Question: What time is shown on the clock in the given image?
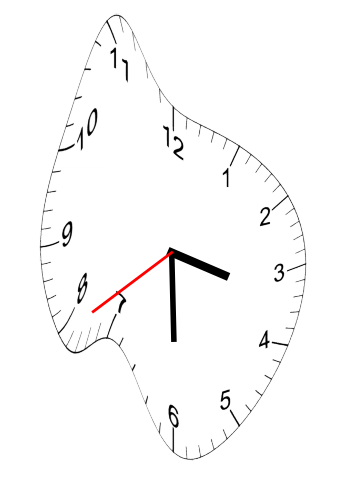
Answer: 03:29:39